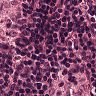
Metastatic tissue present: no